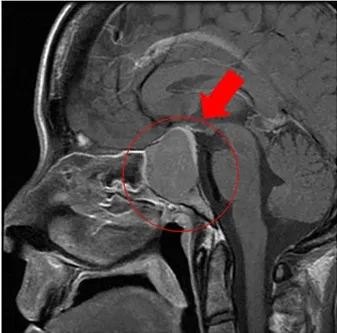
(C, D). In brain magnetic resonance imaging, there was a giant tumor (51 x 34 x 22 mm) around pituitary fossa, pressuring on optic chiasm from the middle. Bilateral internal carotid arteries were surrounded by the tumor, and infiltration into the cavernous sinus was observed.
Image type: radiology (mri)